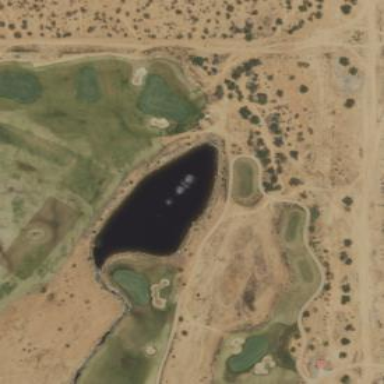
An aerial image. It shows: Picturesque scene of golf course with lateral water hazard.